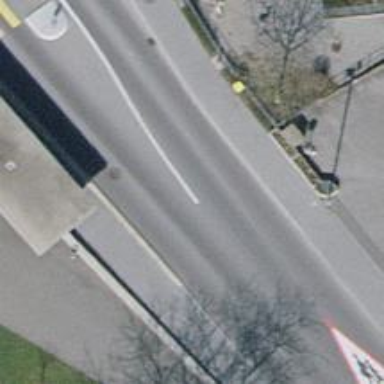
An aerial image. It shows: Public transport stop position.